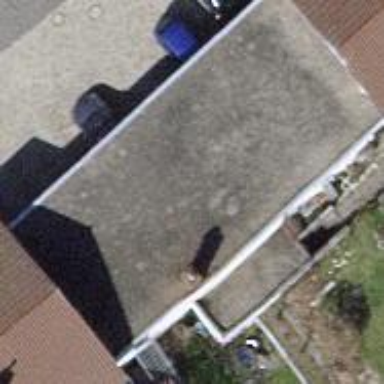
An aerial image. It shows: Group of garages.